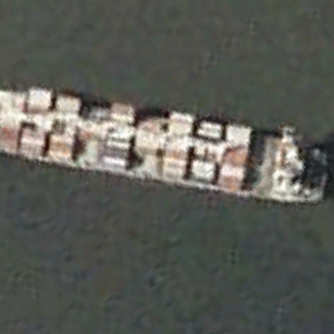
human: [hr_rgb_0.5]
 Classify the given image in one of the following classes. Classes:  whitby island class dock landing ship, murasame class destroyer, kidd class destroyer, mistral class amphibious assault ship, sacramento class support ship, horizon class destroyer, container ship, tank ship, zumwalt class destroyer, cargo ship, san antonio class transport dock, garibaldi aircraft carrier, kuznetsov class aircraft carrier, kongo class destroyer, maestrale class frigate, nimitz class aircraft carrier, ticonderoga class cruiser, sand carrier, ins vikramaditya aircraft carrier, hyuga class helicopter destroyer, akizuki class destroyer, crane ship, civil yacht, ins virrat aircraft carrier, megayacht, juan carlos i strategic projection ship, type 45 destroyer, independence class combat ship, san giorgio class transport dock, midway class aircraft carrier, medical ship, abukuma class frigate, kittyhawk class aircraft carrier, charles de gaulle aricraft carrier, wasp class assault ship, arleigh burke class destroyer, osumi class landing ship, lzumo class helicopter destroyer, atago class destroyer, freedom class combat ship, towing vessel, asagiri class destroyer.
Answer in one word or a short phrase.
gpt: Container ship